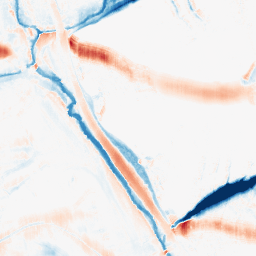
Category: morphological
Decomposition family: morphological_ellipse
Decomposition parameters: operation: average
width: 30
height: 10
Upsampling method: quadratic
Upsampling parameters: scale: 8
Upsampling scale: 8